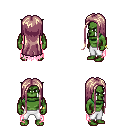
a pixel art fantasy rpg character, male body template, orc, green skin, pink tattered cape, white pants, white blonde extra-long hairstyle, bracelets, four views (front, back, left, right), 2x2 character sprite sheet, small pixel art, hard edges, no anti-aliasing